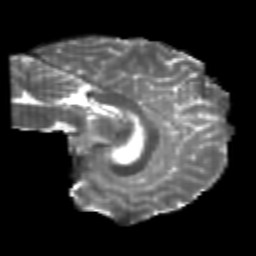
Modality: T2w
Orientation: sagittal
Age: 22
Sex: male
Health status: healthy
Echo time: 0.074 s